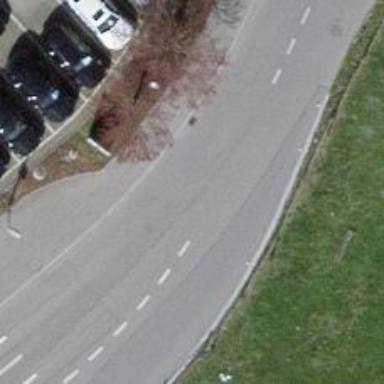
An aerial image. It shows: Unclassified road with asphalt surface and sidewalk on the left.